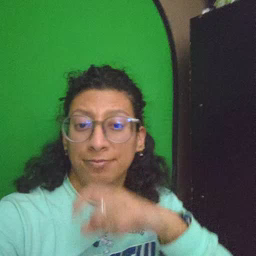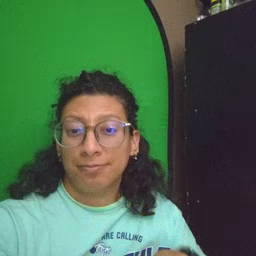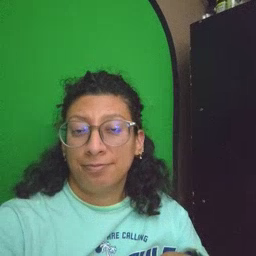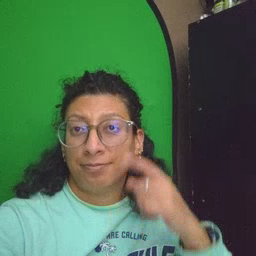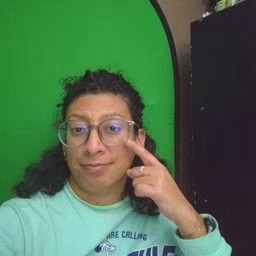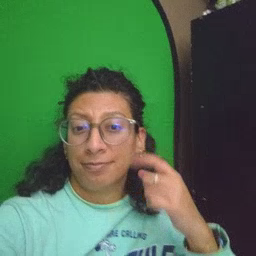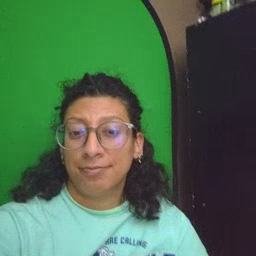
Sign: eye